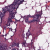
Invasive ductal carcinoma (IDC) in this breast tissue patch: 1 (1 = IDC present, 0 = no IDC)